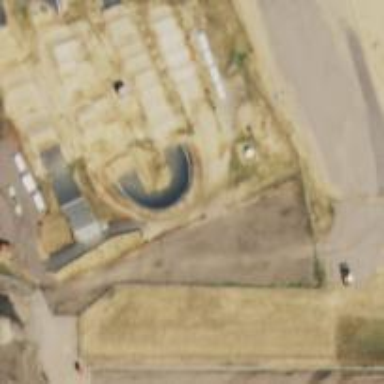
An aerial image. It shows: Cycling track for leisure land activities.